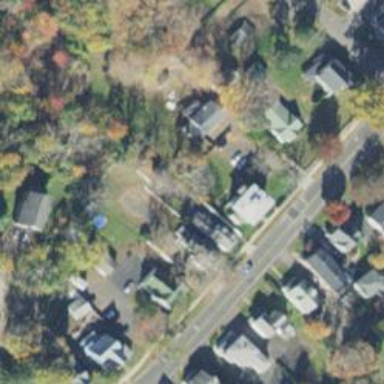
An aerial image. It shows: Residential driveway.